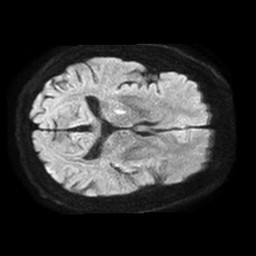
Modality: TRACE
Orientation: axial
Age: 44
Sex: male
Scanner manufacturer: philips
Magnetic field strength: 1.5 T
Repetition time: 3.509 s
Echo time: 0.07078 s